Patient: sex F, age 58
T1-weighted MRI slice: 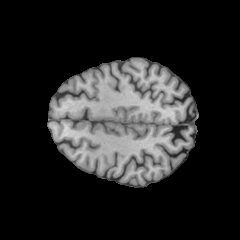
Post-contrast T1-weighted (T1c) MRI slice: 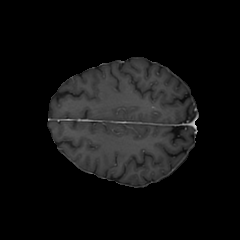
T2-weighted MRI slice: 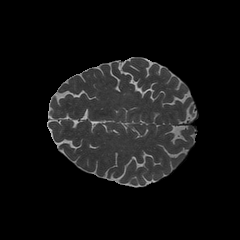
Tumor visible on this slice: no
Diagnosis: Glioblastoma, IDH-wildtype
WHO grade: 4